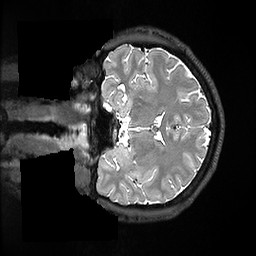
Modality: T2w
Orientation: coronal
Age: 24
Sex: male
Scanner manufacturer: ge
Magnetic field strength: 3 T
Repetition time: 3.202 s
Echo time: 0.05862 s